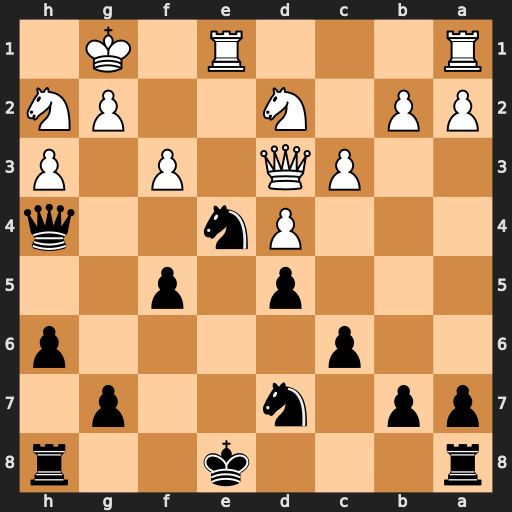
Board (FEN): r3k2r/pp1n2p1/2p4p/3p1p2/3Pn2q/2PQ1P1P/PP1N2PN/R3R1K1
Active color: b
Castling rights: kq
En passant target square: -
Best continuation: Qf2+ Kh1 Ne5 Nxe4 Qxe1+ Qf1 Qxf1+